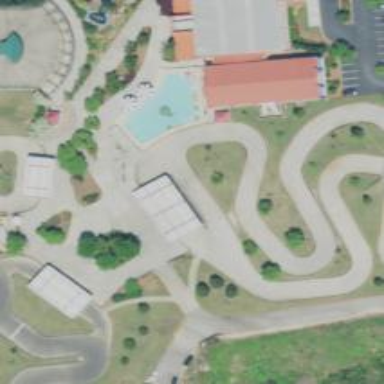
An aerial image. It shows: Asphalt raceway designed for karting sports.